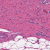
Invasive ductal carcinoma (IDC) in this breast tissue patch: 0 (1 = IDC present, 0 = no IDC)